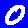
Digit: 0